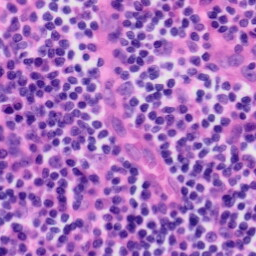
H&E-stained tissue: Tonsil